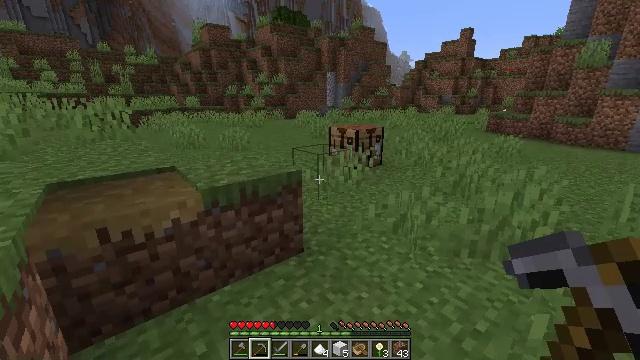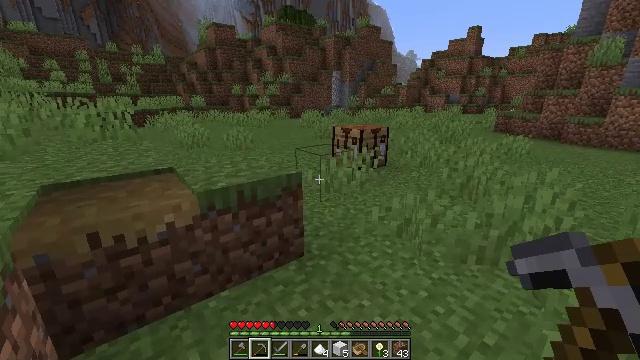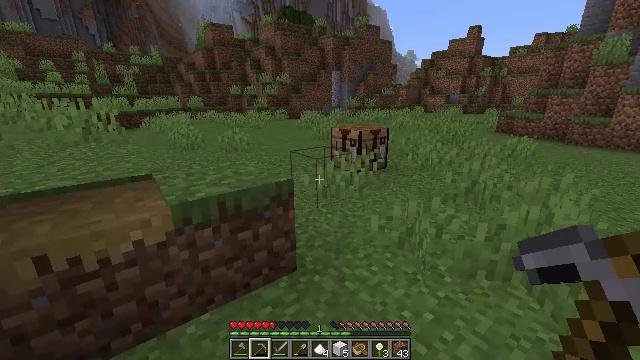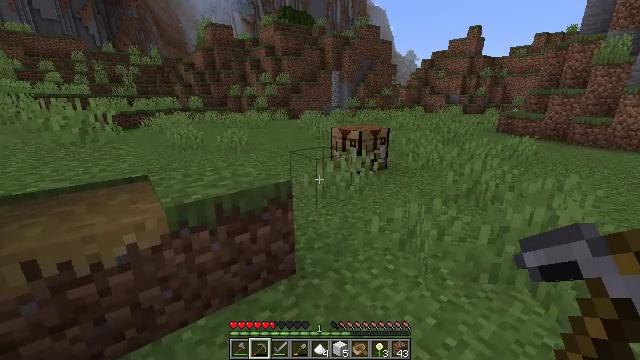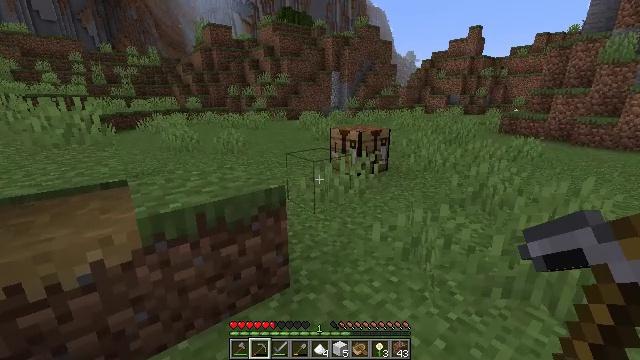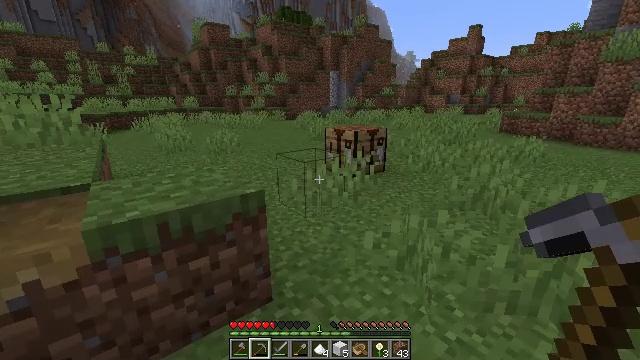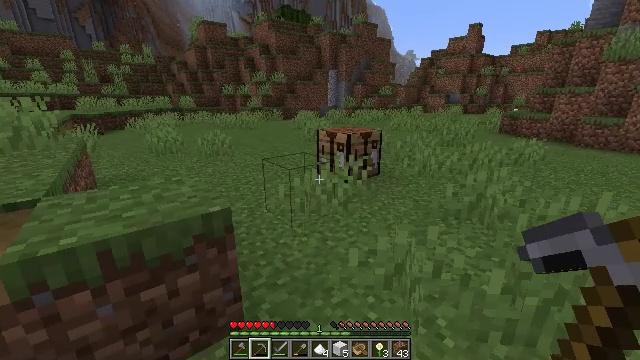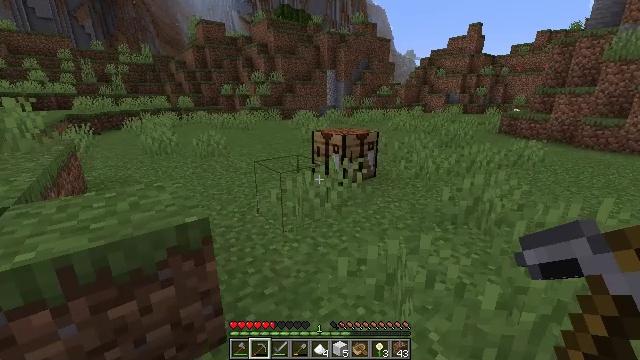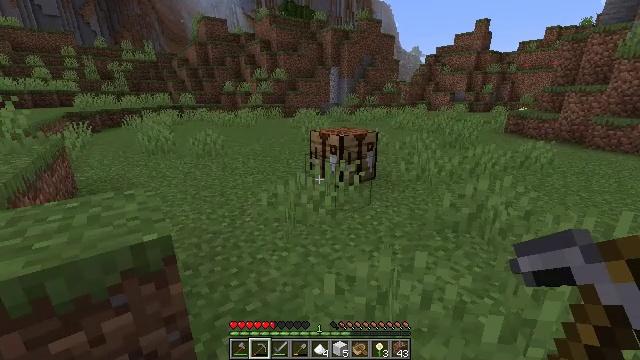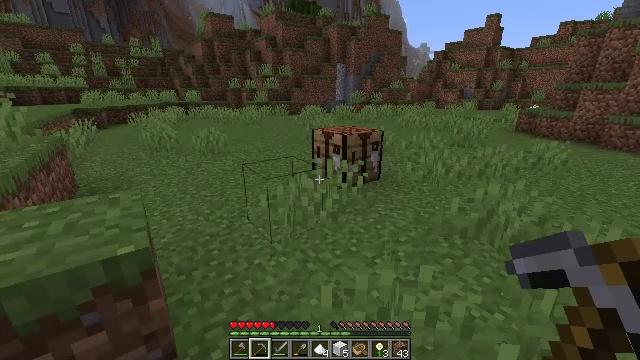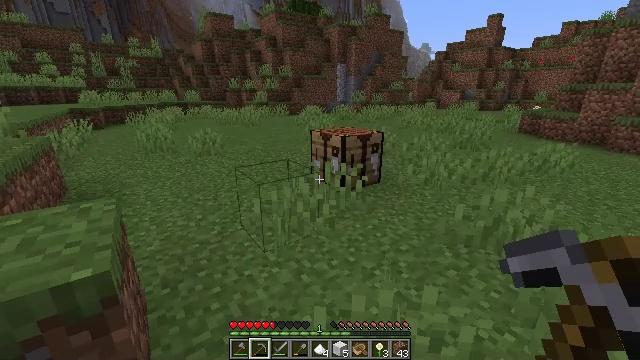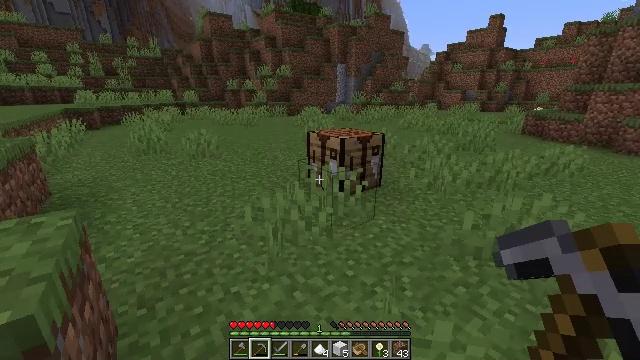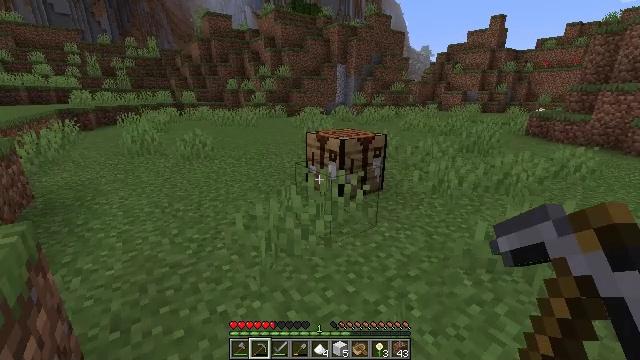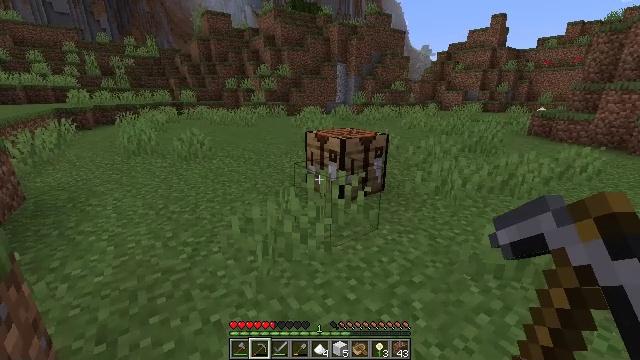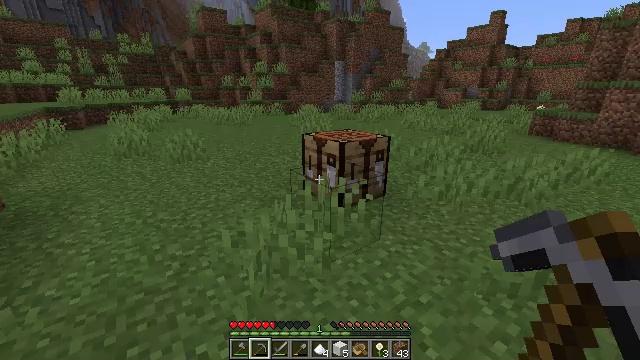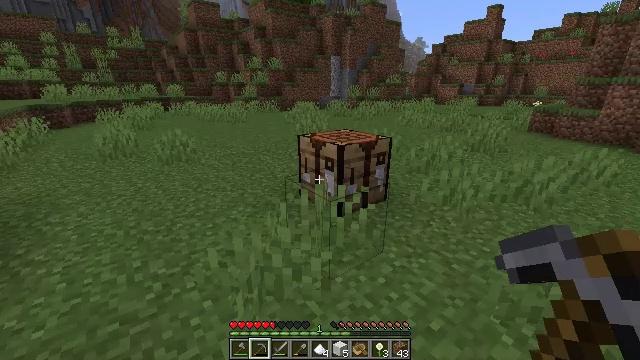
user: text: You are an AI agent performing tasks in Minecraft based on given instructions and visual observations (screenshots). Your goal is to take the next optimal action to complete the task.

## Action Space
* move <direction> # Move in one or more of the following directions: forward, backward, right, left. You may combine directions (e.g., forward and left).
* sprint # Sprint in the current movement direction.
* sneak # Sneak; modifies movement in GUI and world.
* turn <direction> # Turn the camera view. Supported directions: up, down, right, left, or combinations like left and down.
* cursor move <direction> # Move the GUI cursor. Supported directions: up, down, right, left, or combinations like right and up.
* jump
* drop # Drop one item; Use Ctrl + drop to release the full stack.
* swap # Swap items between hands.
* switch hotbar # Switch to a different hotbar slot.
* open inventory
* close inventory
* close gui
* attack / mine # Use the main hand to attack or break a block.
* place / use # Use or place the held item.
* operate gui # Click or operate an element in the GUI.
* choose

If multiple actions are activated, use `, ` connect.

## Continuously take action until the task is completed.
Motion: motion action
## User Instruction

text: Harvest tall grass for seeds.
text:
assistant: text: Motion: move forward, turn left
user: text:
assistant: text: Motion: move forward
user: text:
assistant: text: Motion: move forward
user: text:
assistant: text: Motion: move forward and move right
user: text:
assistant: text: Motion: move forward and move right
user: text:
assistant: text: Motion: move forward and move right
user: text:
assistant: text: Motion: move forward and move right
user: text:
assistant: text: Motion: move forward
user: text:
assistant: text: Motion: move forward, turn left
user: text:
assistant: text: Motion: move forward
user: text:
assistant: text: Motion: move forward
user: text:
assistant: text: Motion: move forward
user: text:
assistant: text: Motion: move forward
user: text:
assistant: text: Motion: move forward
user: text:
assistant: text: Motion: move forward
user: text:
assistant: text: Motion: move forward, turn right and down
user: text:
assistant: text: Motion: move forward, turn right and down
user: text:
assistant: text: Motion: move forward, turn down
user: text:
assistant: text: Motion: move forward
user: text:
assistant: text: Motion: move forward
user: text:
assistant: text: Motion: move forward
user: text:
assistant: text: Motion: no_op
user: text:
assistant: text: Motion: no_op
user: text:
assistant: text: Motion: no_op
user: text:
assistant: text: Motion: no_op
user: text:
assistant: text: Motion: no_op
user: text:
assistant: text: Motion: move forward
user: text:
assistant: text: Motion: move forward, turn up
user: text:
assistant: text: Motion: move forward
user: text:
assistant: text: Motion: move forward